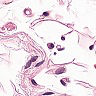
Metastatic tissue present: no